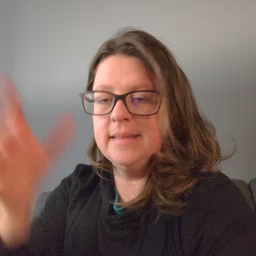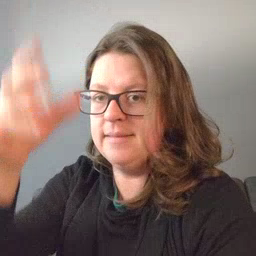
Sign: dad